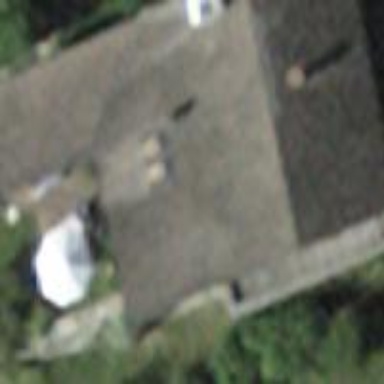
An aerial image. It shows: Detached building.